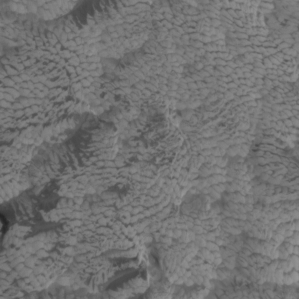
Label: non_frost